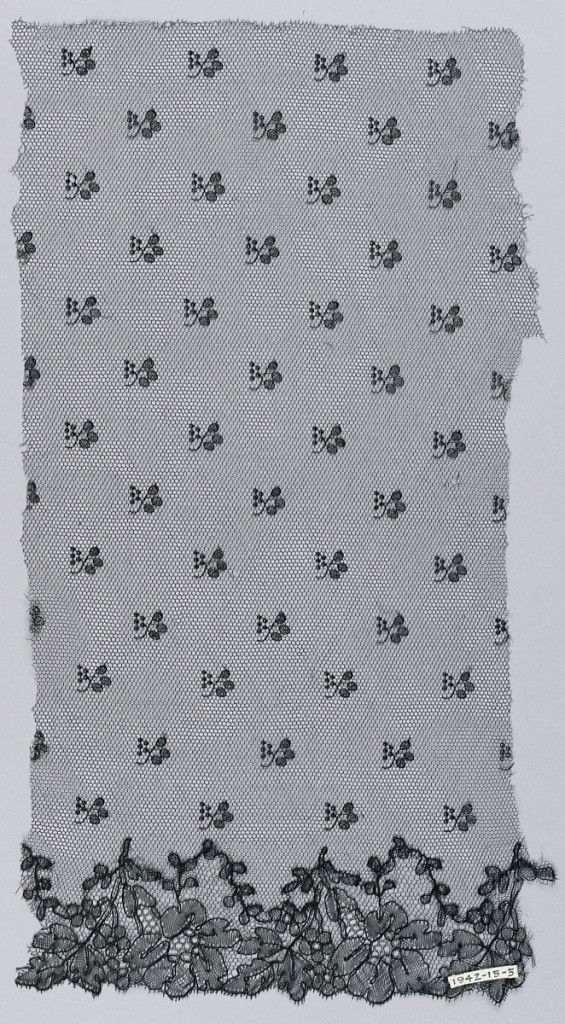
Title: Fragment
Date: ca. 1870
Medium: silk Technique: machine-made net with embroidery
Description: Chantilly-style edging with a small, conventionalized design of berries and leaves.